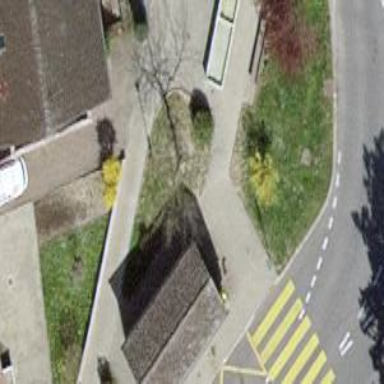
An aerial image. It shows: Public transport shelter building.